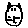
Label: cat